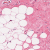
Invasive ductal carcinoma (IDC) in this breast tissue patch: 0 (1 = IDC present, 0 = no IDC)